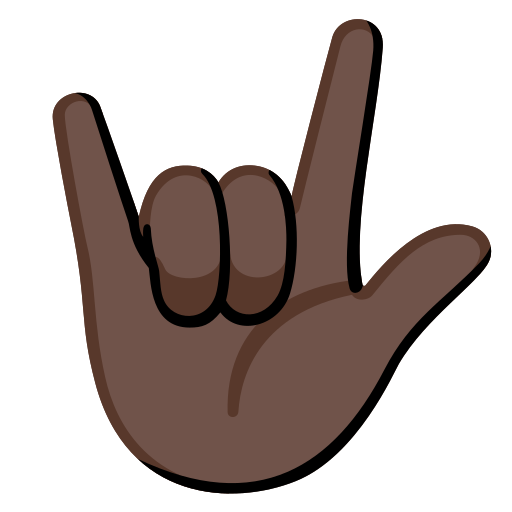
Emoji: 🤟🏿